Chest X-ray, PA view. Patient: 71 years old, sex M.
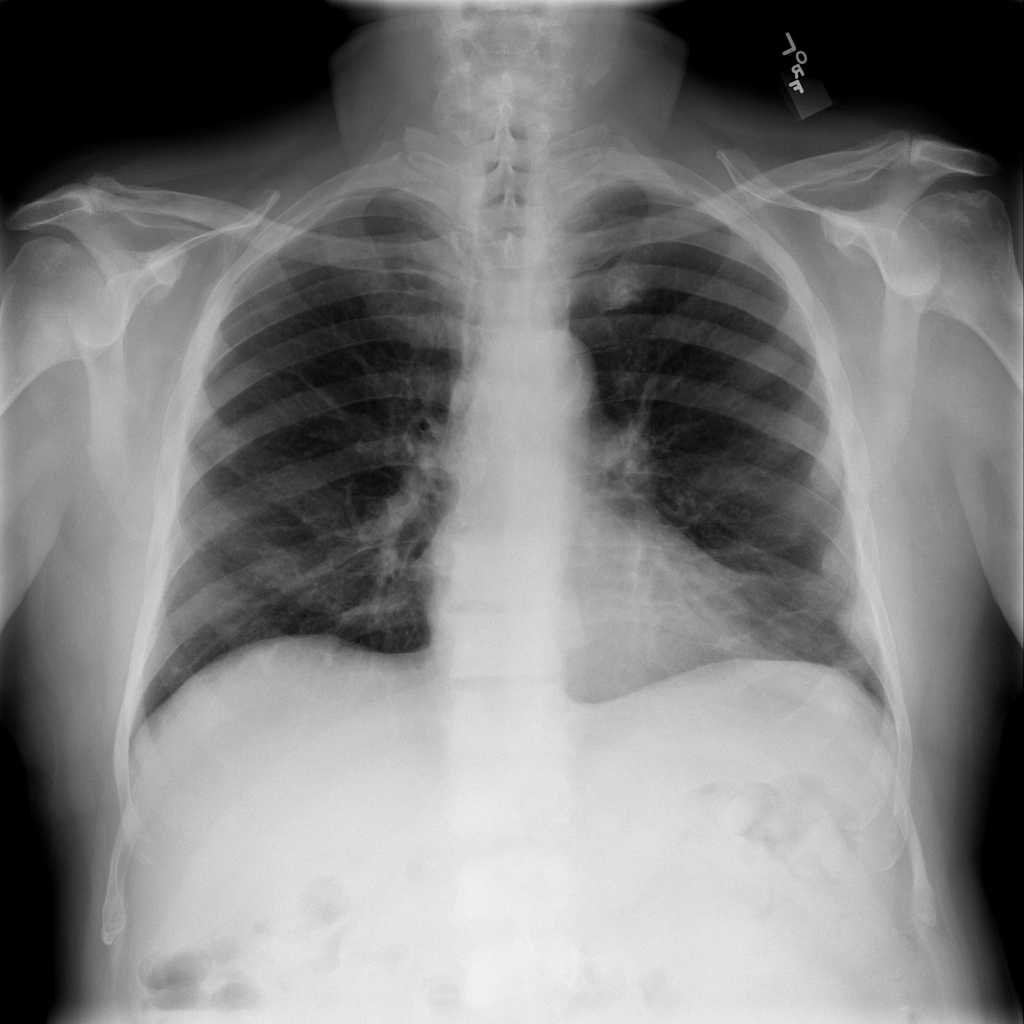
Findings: No Finding